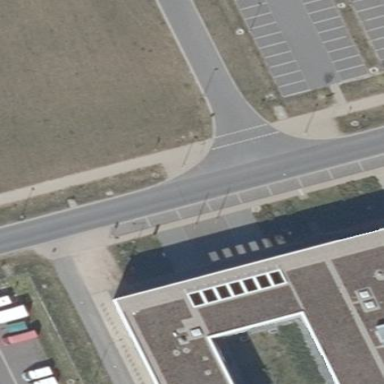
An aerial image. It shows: Street-side parking with paving stones. The orientation of the parking spaces is parallel.